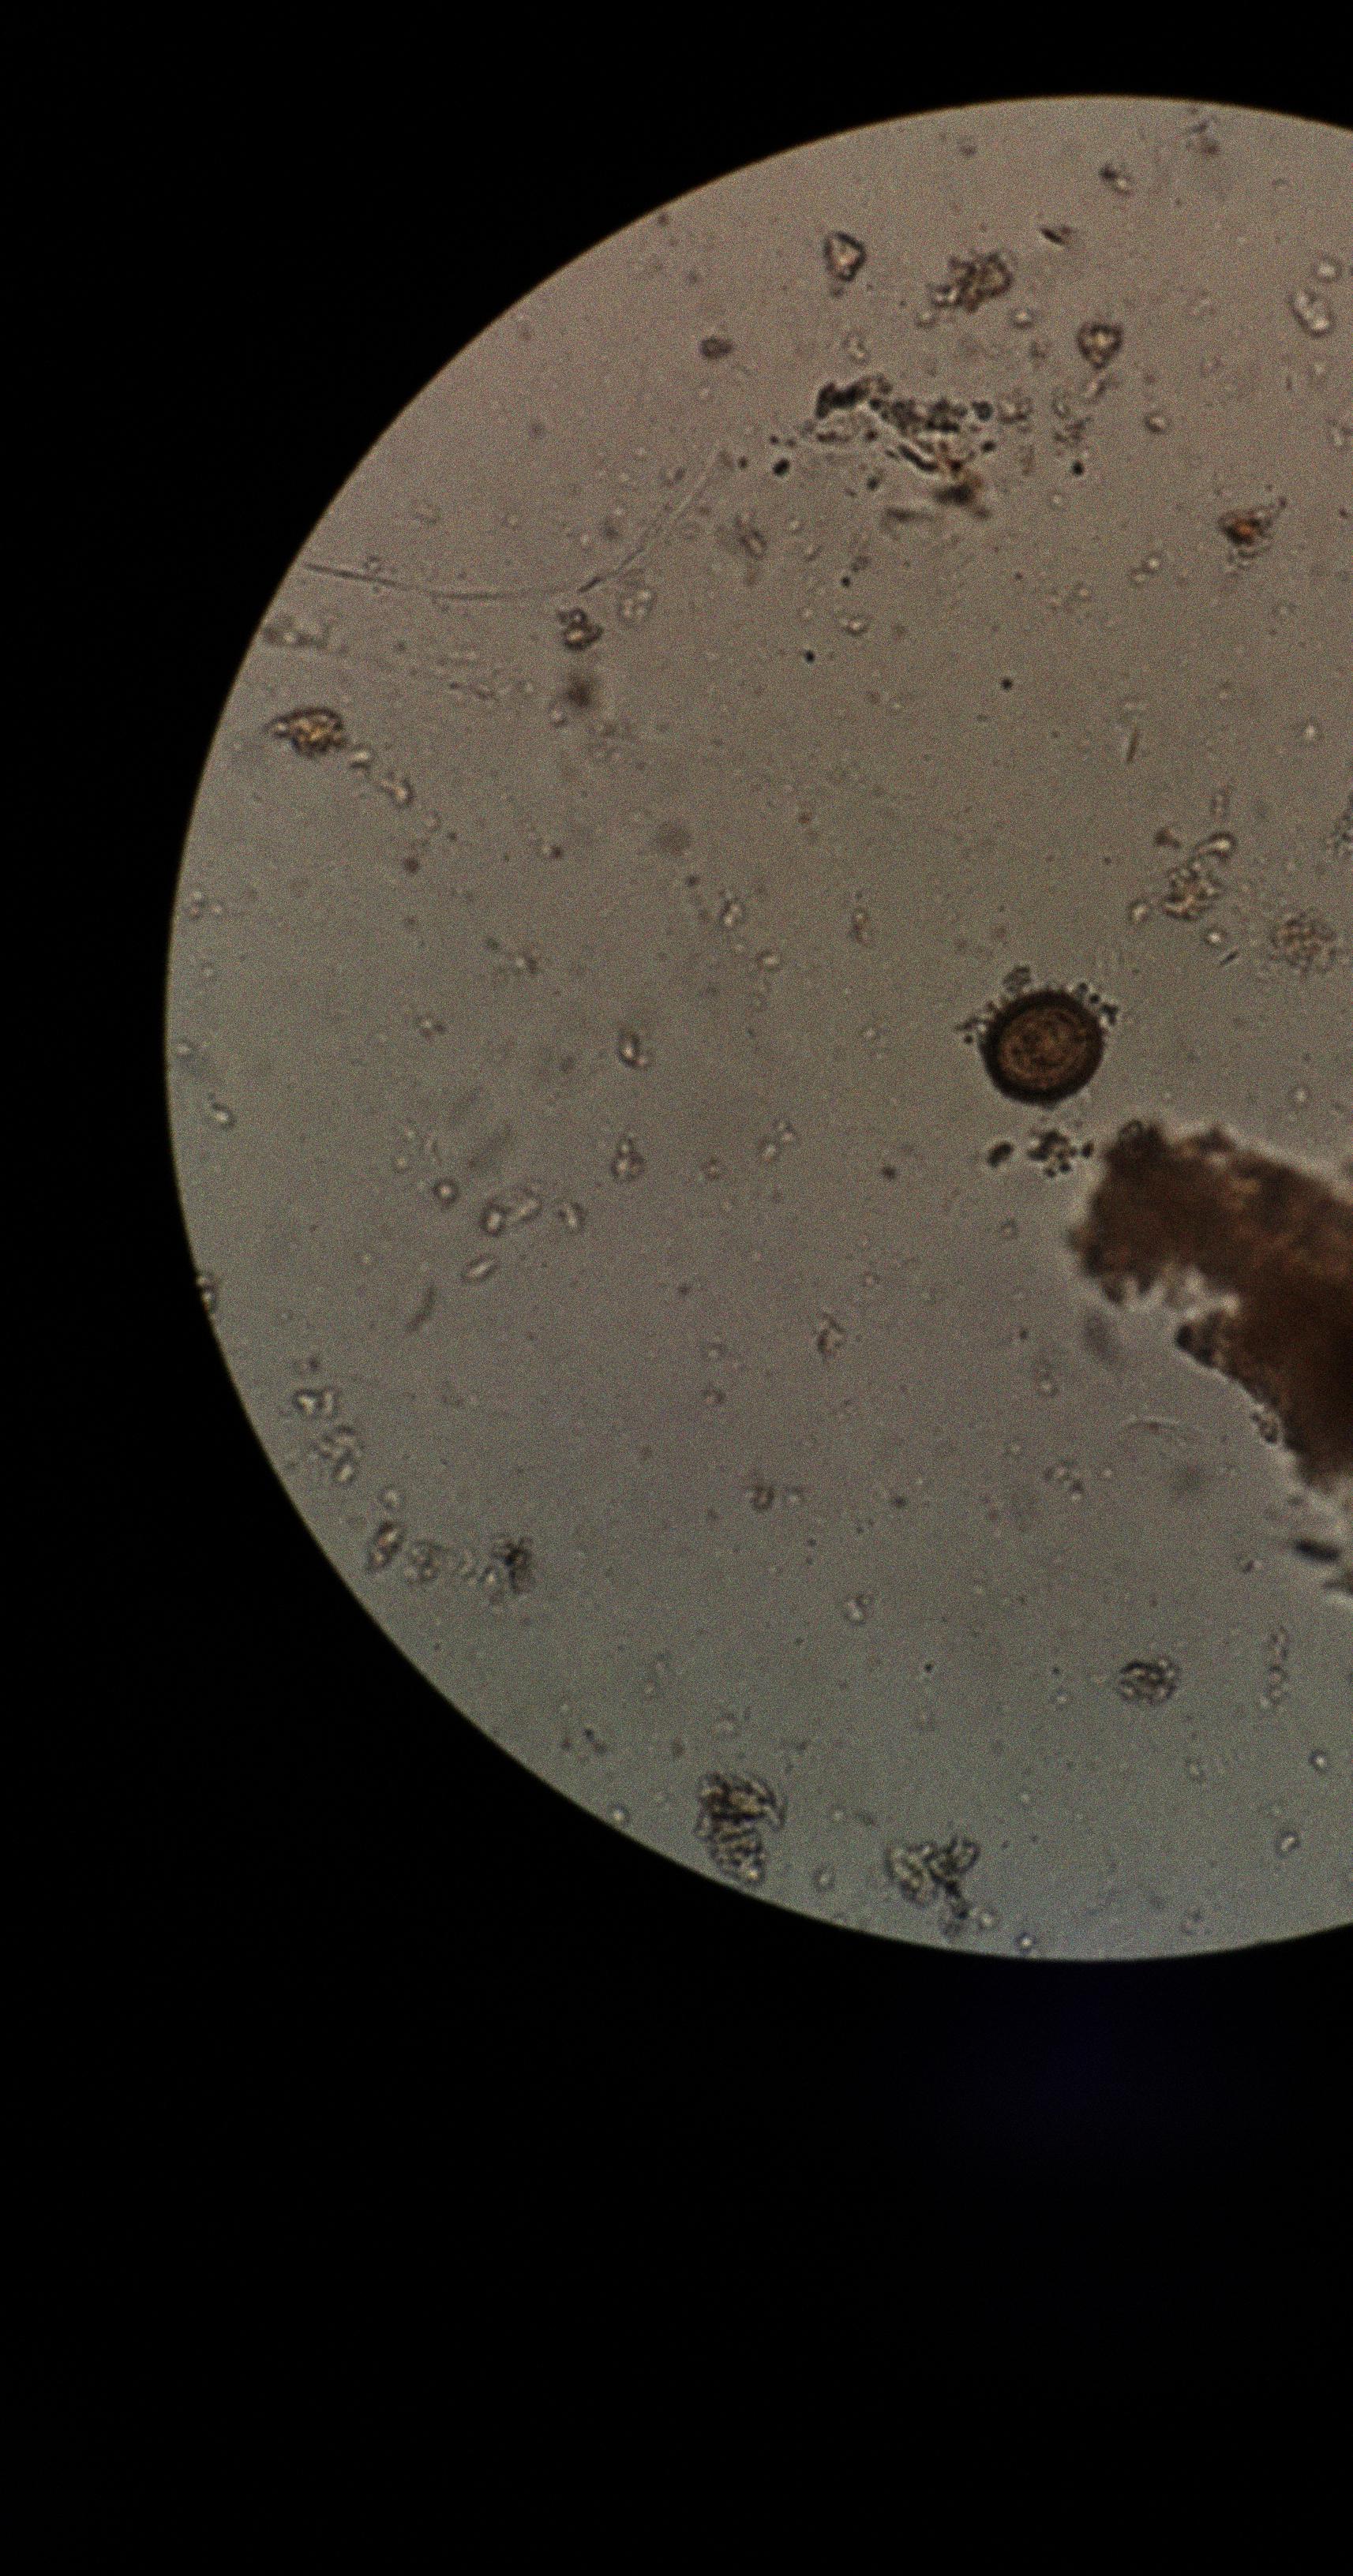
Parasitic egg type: Taenia spp. egg